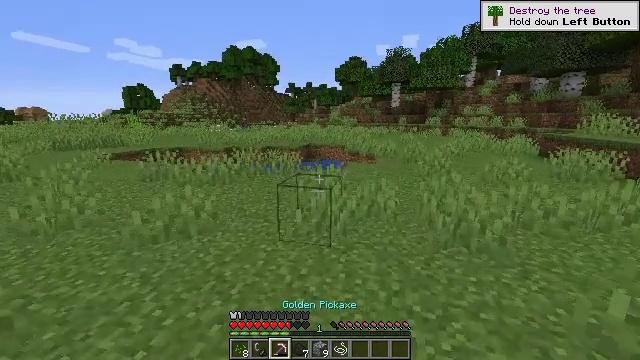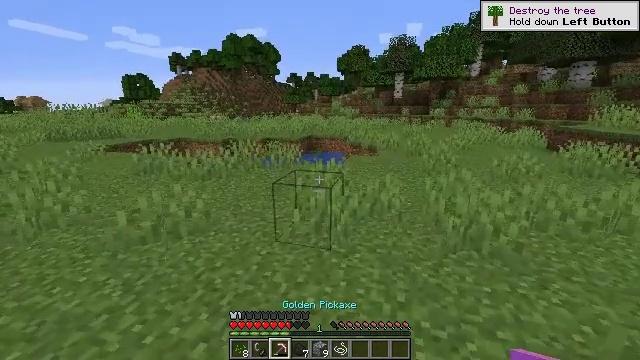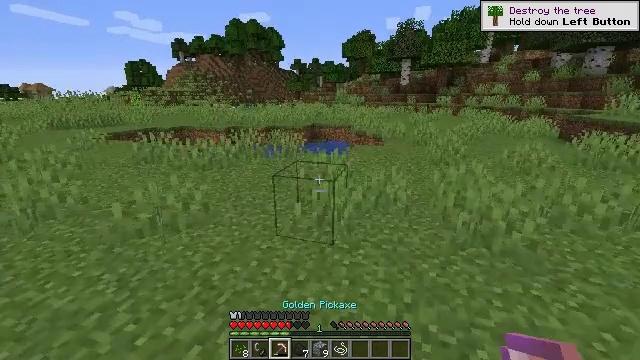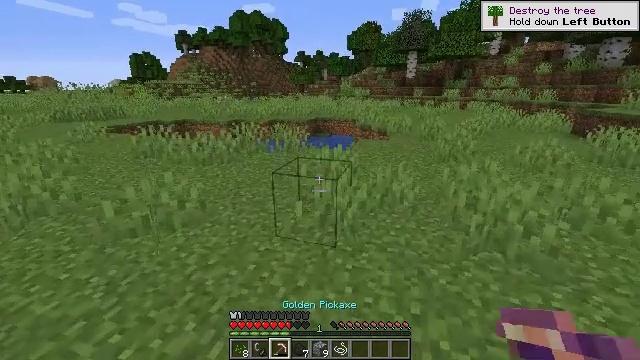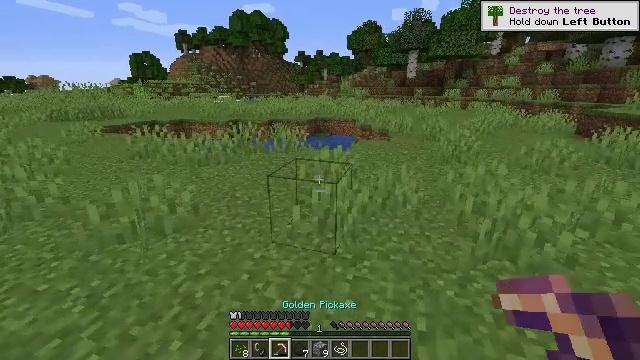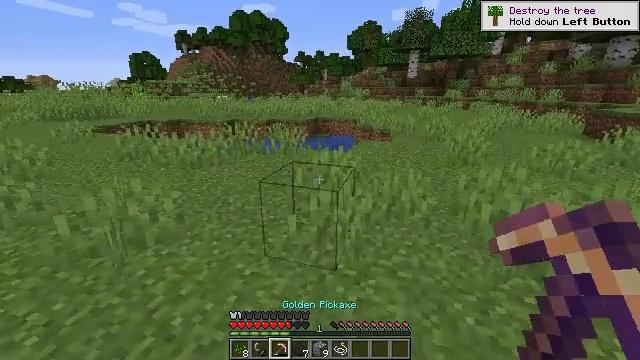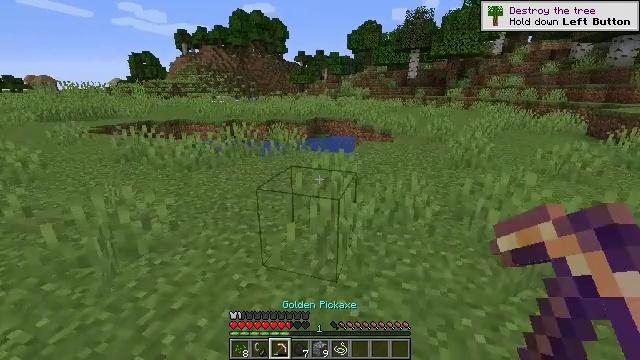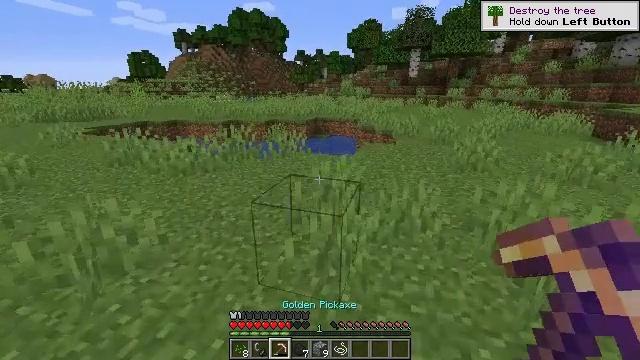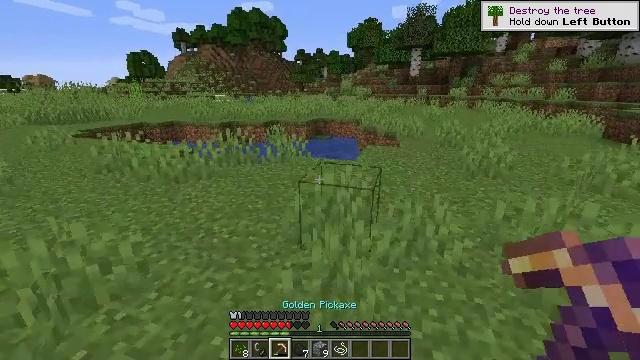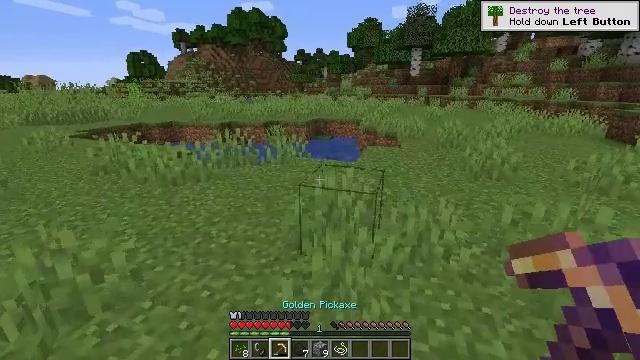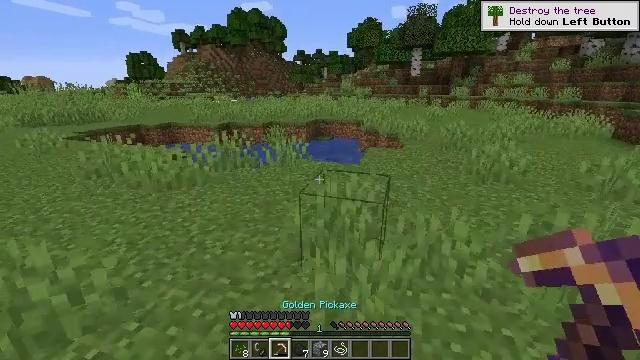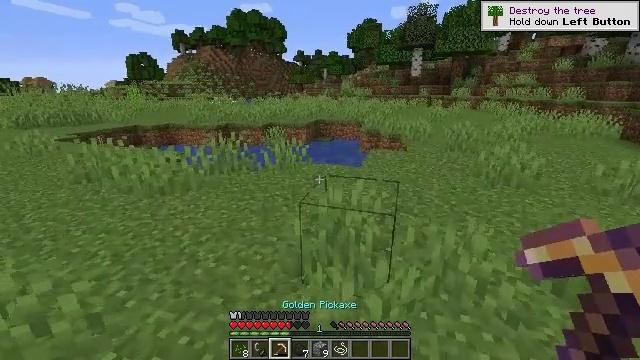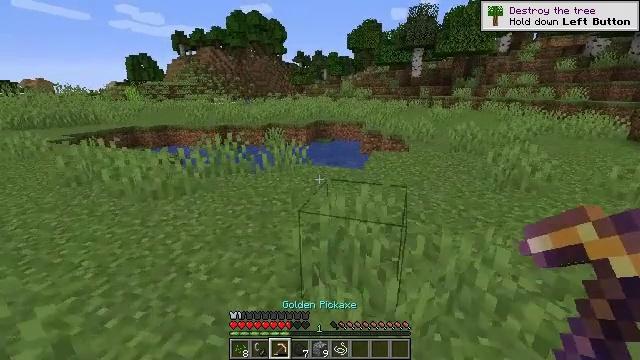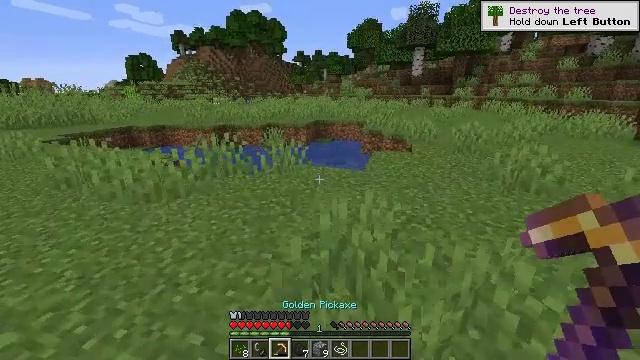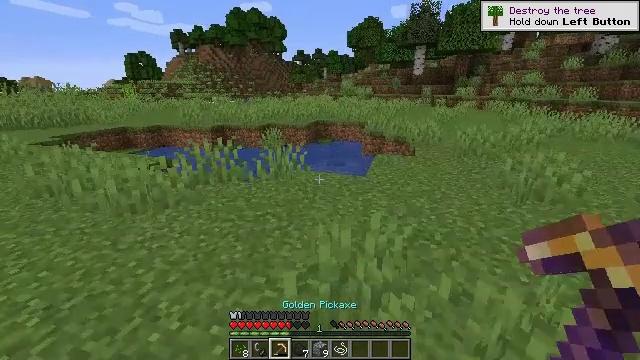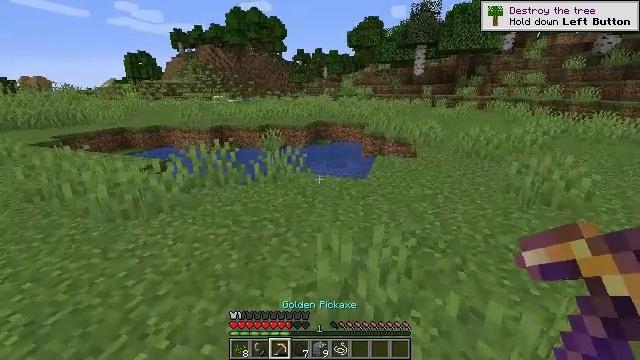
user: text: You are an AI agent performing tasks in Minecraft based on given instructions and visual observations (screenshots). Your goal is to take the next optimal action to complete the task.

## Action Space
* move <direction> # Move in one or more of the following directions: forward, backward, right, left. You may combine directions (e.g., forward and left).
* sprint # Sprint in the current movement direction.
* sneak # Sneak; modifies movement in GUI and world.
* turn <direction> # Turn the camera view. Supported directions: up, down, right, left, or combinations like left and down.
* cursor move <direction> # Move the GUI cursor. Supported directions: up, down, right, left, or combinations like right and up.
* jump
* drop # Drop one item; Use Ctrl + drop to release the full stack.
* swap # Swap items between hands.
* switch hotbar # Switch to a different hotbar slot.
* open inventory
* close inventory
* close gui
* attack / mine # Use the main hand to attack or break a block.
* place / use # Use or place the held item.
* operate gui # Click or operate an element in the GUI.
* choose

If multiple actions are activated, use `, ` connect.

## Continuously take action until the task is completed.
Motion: motion action
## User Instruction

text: Collect the grass from the surface.
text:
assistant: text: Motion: move forward, turn down
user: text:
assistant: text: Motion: move forward, turn down
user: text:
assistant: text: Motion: move forward, turn down
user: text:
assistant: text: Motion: move forward
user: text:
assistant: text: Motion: move forward
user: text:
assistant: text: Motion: move forward
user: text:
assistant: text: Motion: move forward
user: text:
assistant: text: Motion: move forward
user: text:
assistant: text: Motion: move forward
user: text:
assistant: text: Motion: move forward
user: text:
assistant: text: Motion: move forward
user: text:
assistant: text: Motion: move forward
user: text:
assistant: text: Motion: move forward
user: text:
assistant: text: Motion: move forward
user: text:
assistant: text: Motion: move forward
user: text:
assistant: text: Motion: move forward and move left
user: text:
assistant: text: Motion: move forward and move left
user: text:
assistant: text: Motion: move forward and move left
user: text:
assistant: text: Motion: move forward and move left
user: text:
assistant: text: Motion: move forward and move left
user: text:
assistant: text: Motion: move forward and move left
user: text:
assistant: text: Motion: move forward and move left
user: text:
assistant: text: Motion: move forward and move left
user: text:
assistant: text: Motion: move forward and move left
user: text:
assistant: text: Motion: move forward and move left, turn left and down
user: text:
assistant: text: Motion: move forward and move left, turn left and down
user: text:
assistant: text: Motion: move forward and move left, turn left and down
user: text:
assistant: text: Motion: move forward and move left, turn left
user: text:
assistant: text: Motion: move forward and move left, turn left
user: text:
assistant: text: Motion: move forward and move left